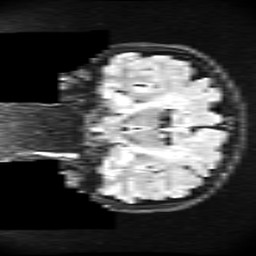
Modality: FLAIR
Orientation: coronal
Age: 23
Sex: female
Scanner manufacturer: ge
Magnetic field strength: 3 T
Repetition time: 11 s
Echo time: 0.1497 s